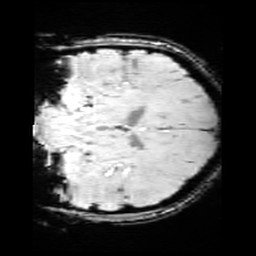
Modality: SWI
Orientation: coronal
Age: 12
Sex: male
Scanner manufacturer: siemens
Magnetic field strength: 3 T
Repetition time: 0.027 s
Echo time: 0.02 s